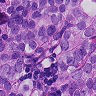
Metastatic tissue present: yes